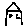
Label: house